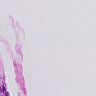
Metastatic tissue present: no